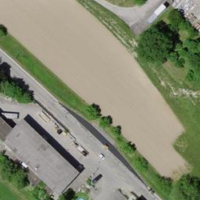
EUNIS habitat code: 52
Species observed at this site:
Mercurialis annua
Prunus spinosa